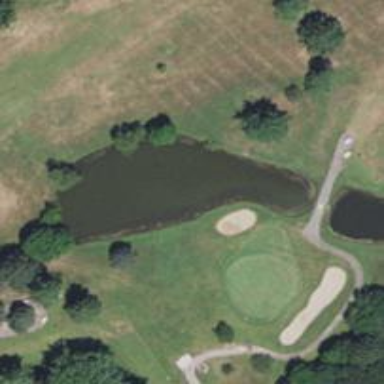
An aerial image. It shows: Water hazard in golf course. The hazard is natural water feature.